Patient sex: M
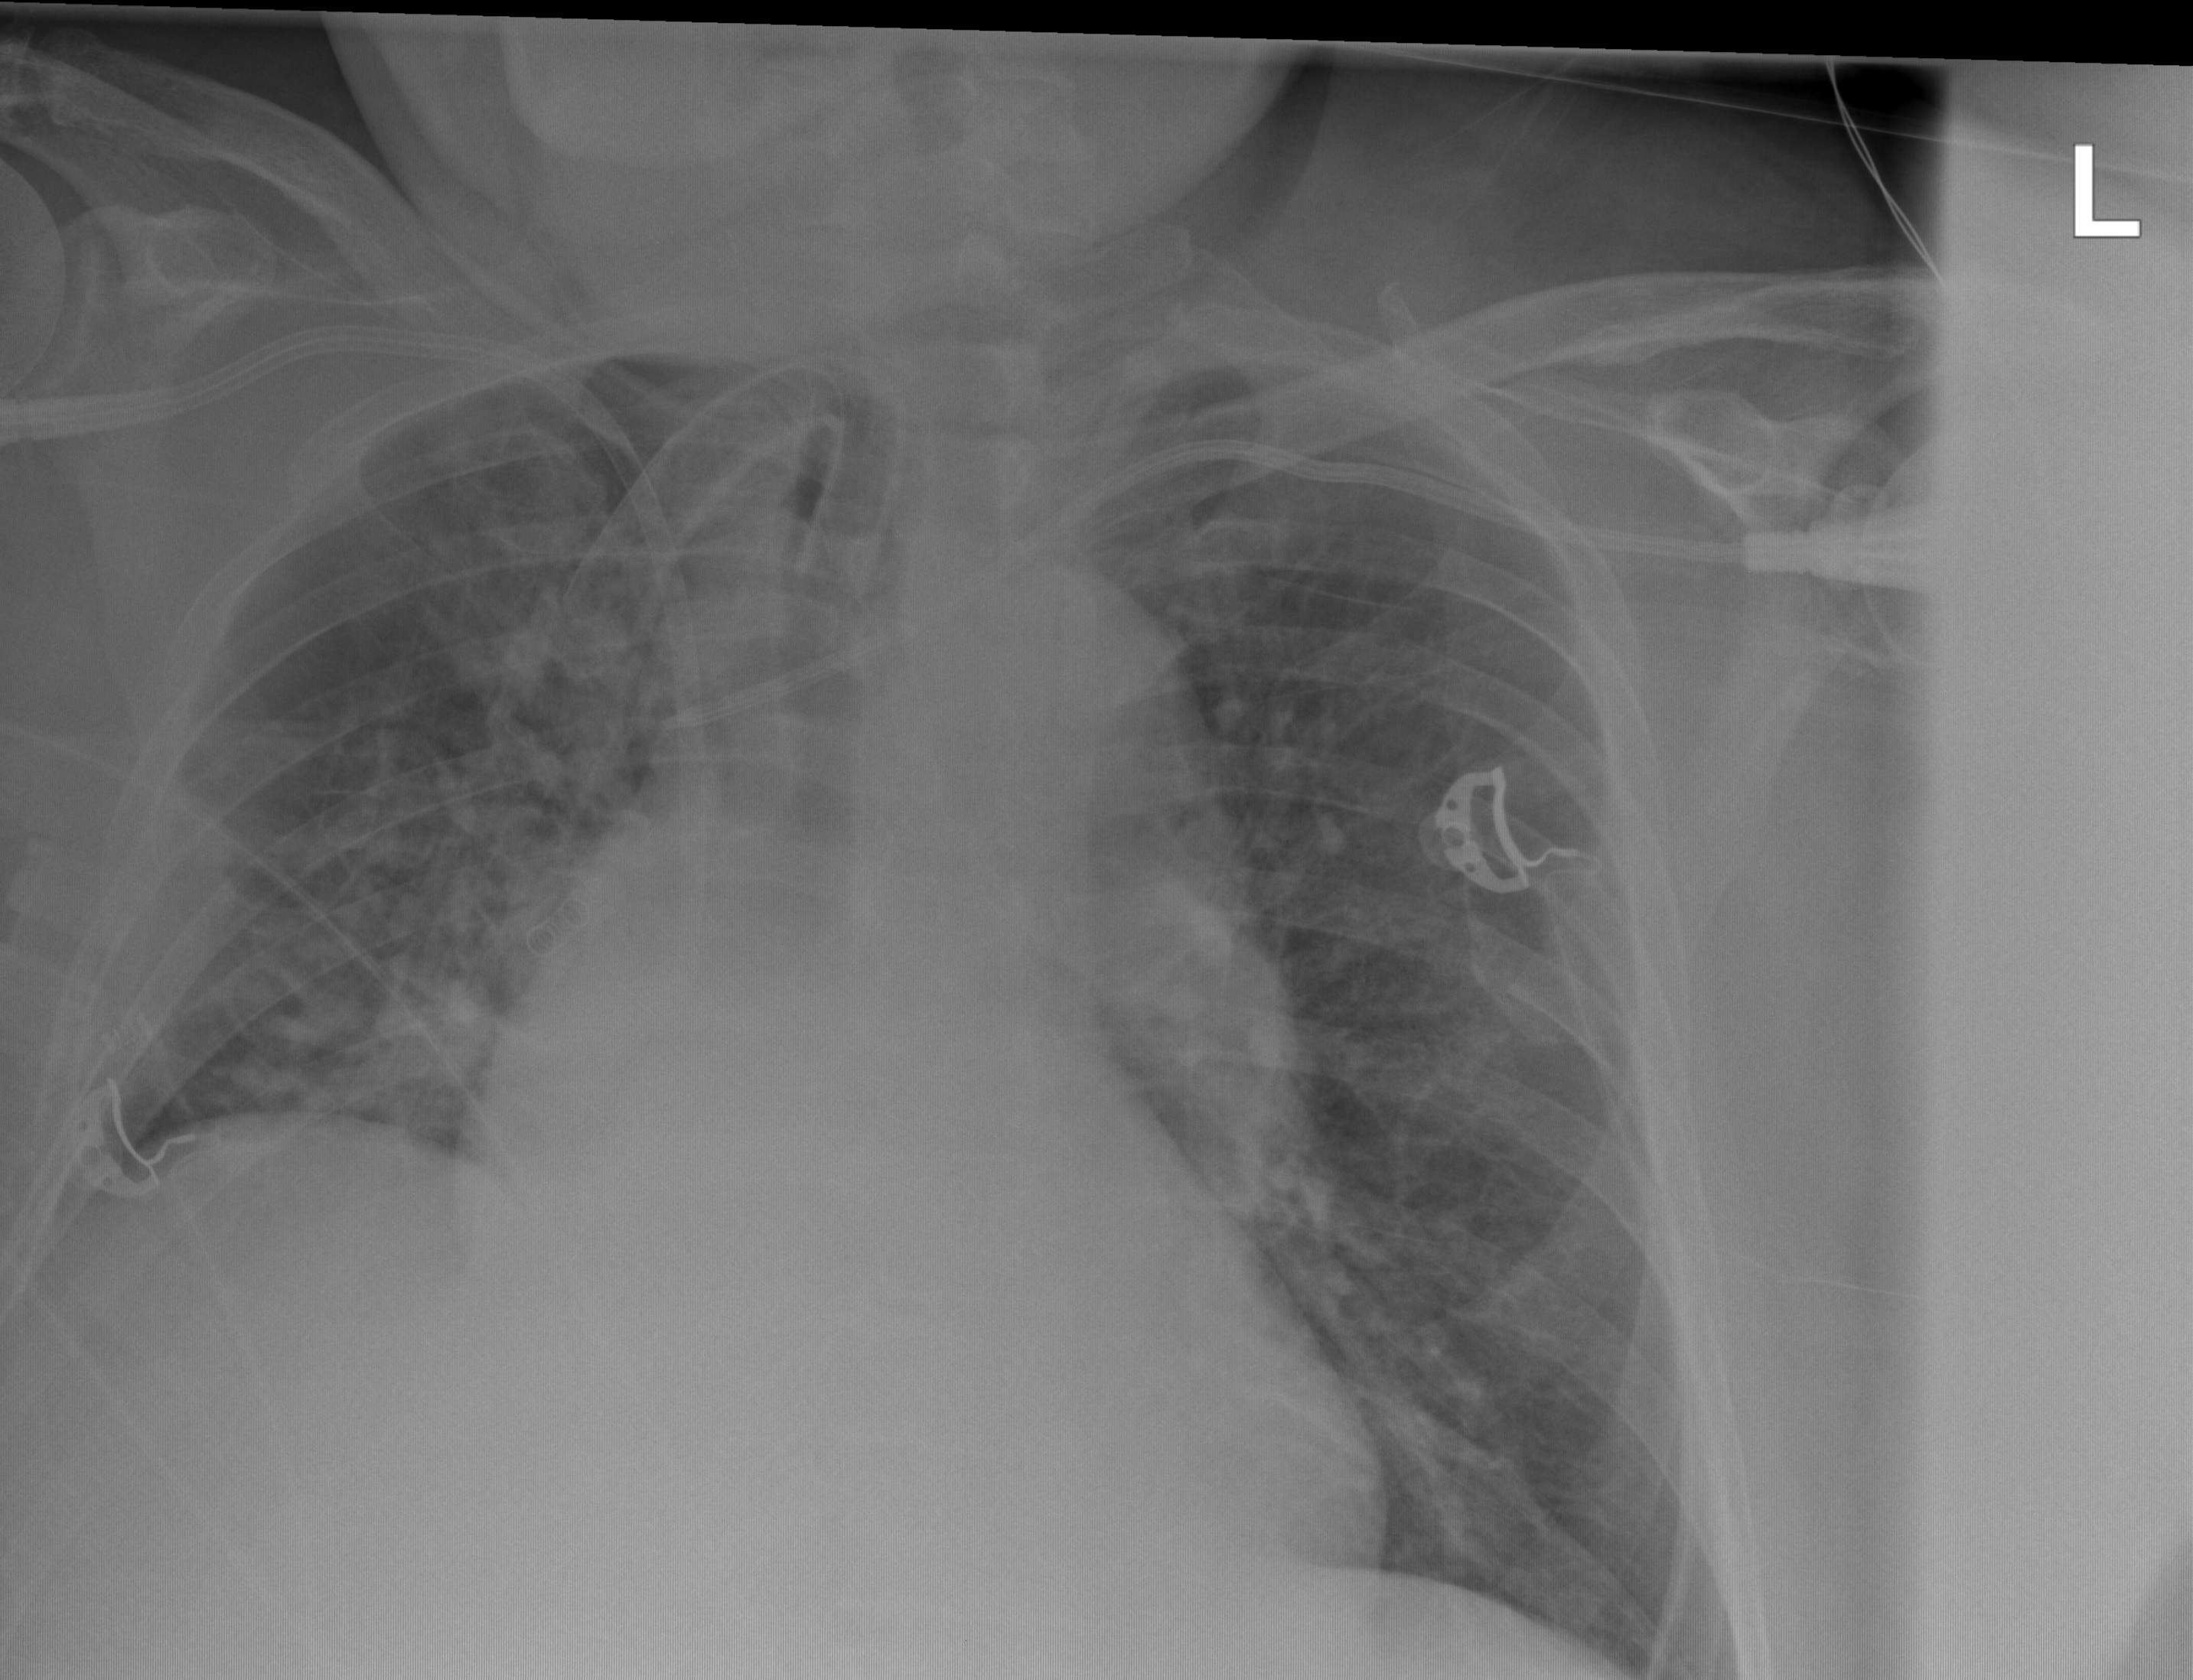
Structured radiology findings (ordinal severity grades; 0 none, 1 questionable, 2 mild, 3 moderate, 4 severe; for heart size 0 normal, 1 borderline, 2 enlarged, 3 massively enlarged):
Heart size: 2
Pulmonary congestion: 2
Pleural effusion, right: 0
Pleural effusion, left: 0
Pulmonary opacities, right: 2
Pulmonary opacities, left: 0
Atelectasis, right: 2
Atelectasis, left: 0